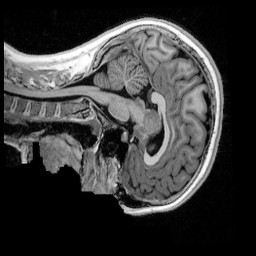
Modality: UNIT1_denoised
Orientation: sagittal
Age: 11
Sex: female
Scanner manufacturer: siemens
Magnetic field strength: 3 T
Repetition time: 4 s
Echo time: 0.00303 s